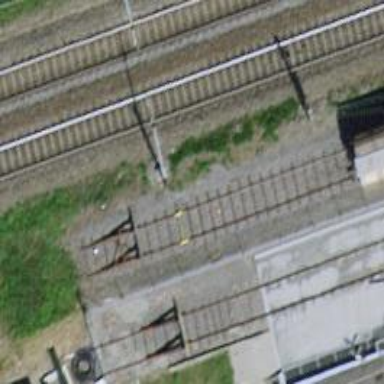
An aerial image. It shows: Railway buffer stop.